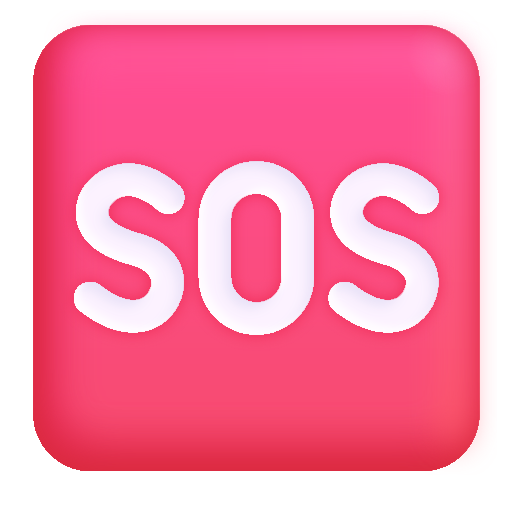
sos button color